Interaction volume radius: 10 \u00c5
Interaction volume height: 30 \u00c5
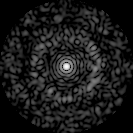
Disorder parameter: 0.8427